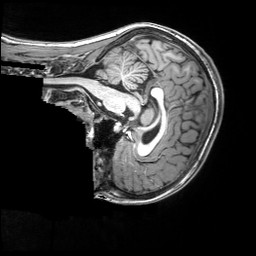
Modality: T1w
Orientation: sagittal